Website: macys
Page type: gifting
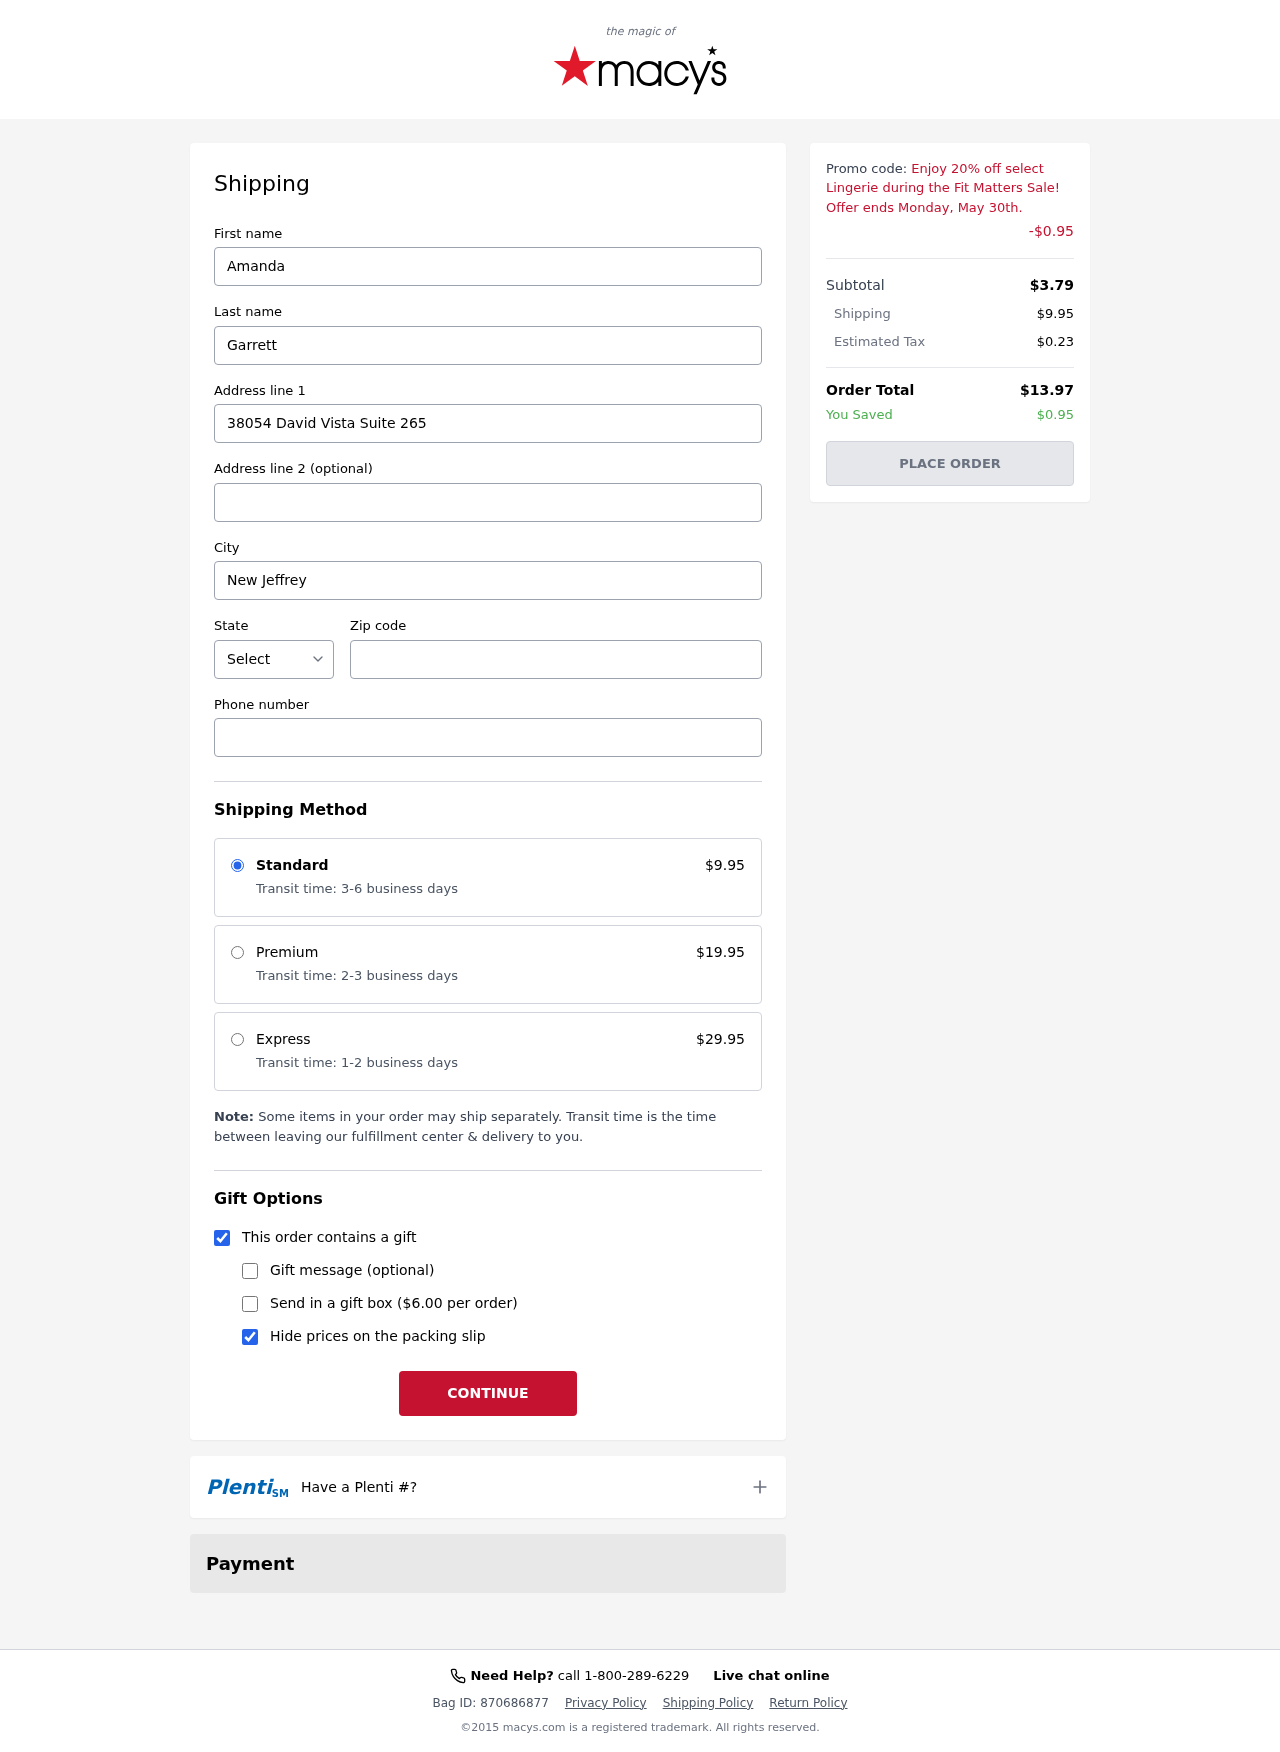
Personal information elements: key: PII_CITY
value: New Jeffreyville
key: PII_FIRSTNAME
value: Amanda
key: PII_LASTNAME
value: Garrett
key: PII_PHONE
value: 6893193489
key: PII_POSTCODE
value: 64816
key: PII_STATE_ABBR
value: CA
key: PII_STREET
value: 38054 David Vista Suite 265
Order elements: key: ORDER_SHIPPING_COST
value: $9.95
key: ORDER_DISCOUNT
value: -$0.95
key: ORDER_SUBTOTAL
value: $3.79
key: ORDER_TAX
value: $0.23
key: ORDER_TOTAL
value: $13.97
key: ORDER_SAVINGS
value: $0.95